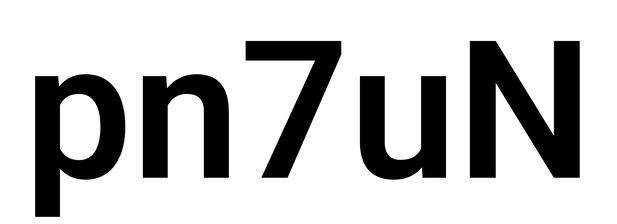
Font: Roboto_SemiBold